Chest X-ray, AP view. Patient: 58 years old, sex F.
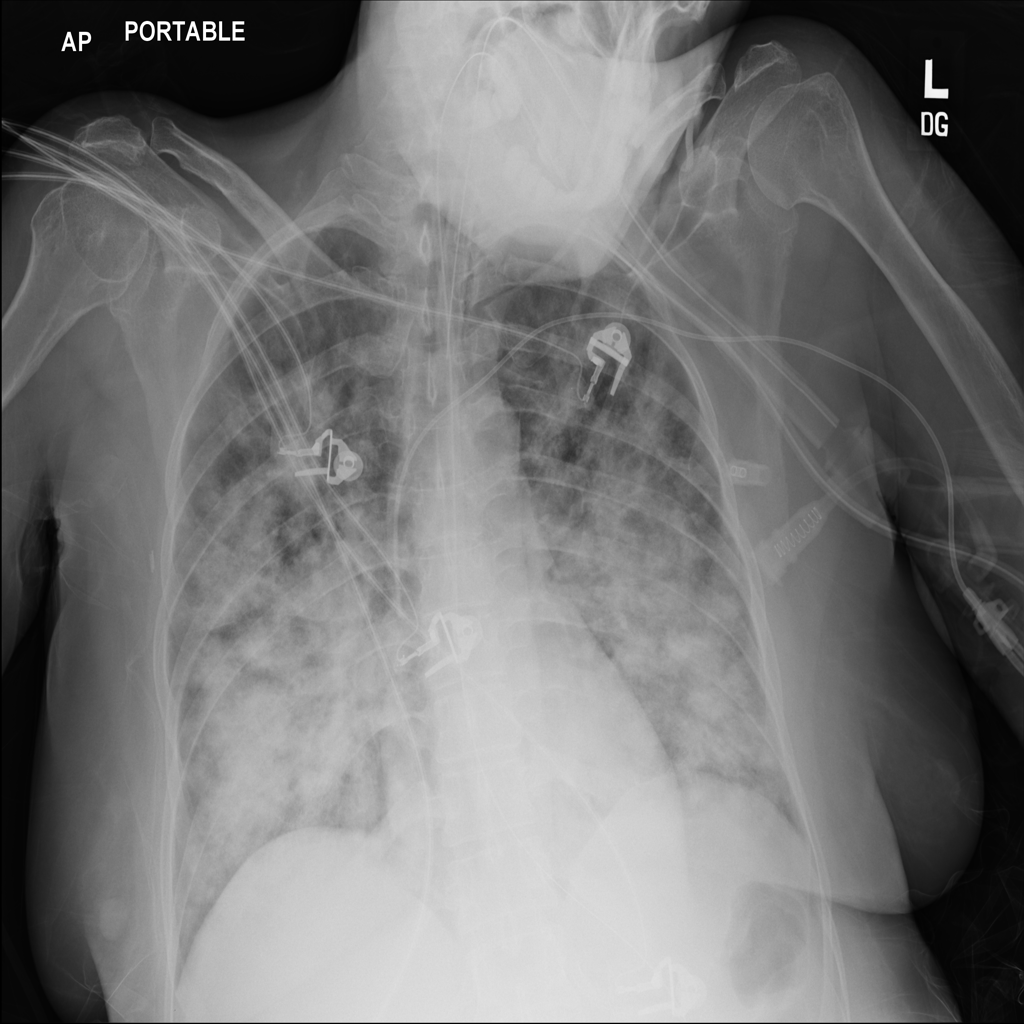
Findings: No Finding